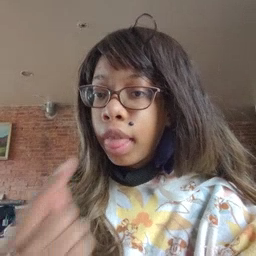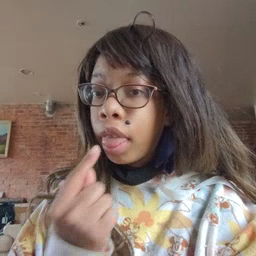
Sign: tongue